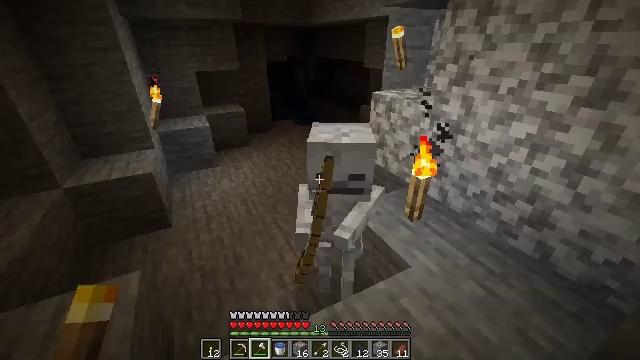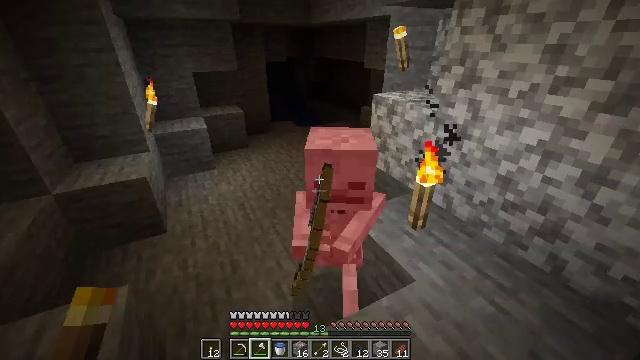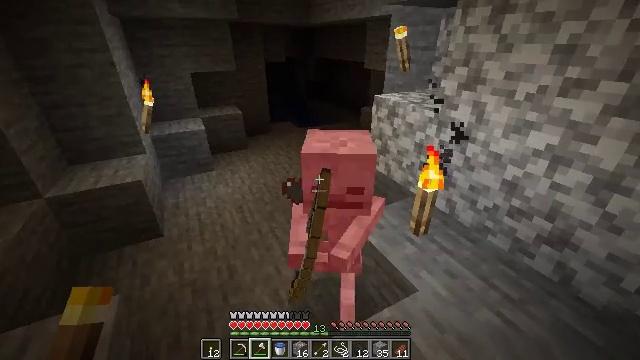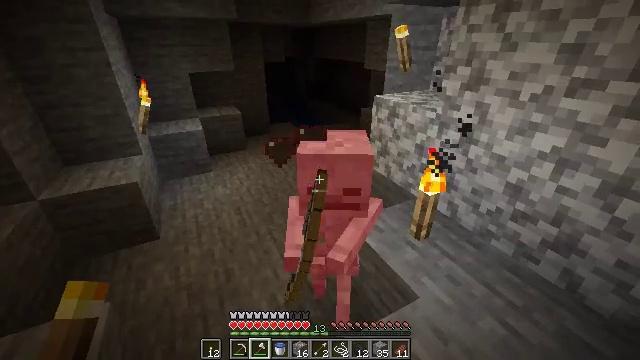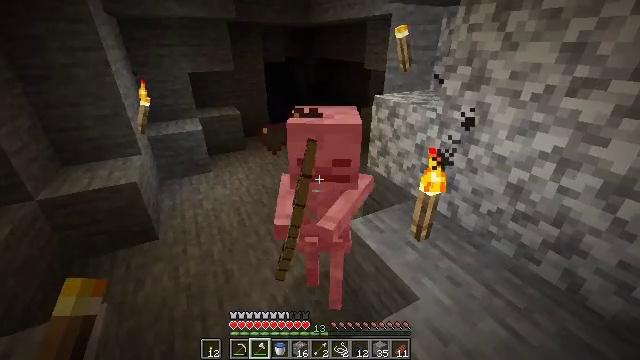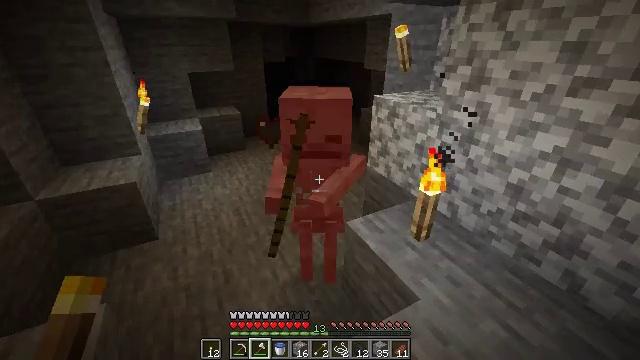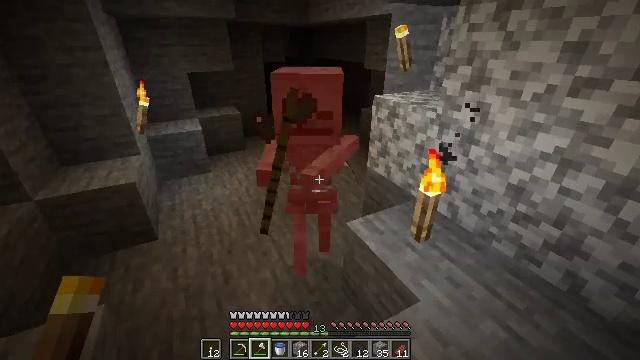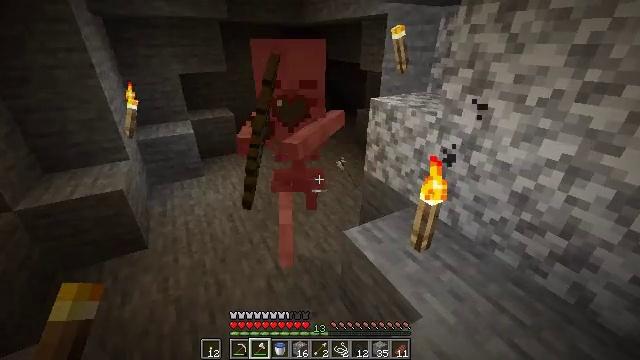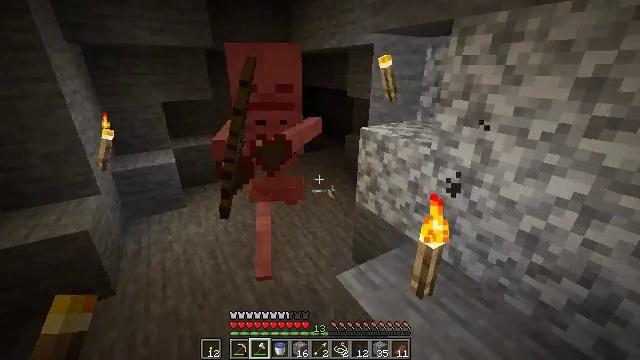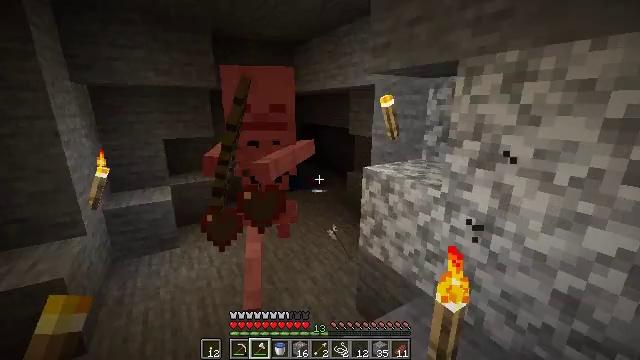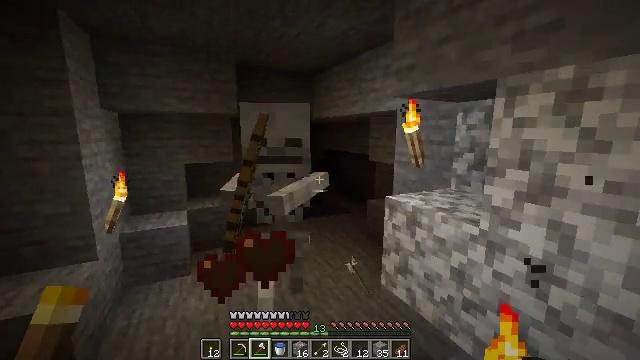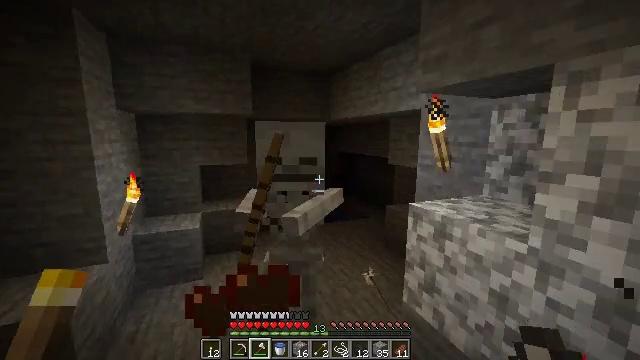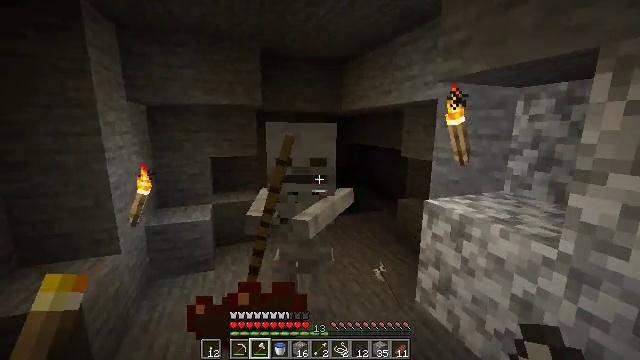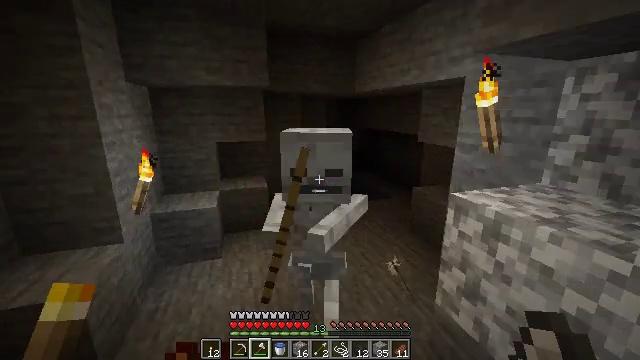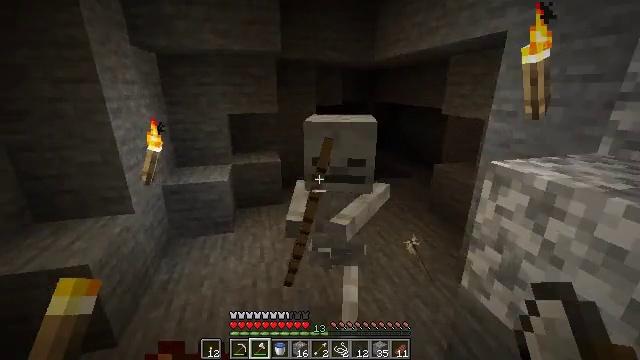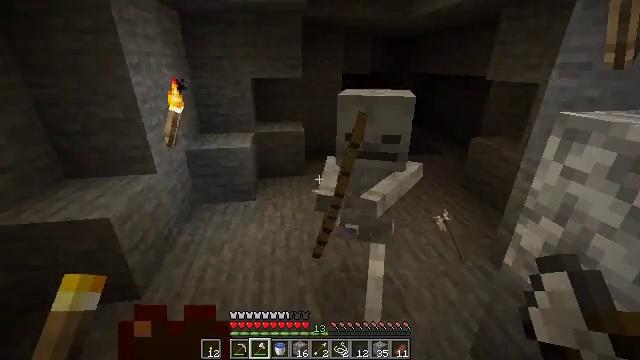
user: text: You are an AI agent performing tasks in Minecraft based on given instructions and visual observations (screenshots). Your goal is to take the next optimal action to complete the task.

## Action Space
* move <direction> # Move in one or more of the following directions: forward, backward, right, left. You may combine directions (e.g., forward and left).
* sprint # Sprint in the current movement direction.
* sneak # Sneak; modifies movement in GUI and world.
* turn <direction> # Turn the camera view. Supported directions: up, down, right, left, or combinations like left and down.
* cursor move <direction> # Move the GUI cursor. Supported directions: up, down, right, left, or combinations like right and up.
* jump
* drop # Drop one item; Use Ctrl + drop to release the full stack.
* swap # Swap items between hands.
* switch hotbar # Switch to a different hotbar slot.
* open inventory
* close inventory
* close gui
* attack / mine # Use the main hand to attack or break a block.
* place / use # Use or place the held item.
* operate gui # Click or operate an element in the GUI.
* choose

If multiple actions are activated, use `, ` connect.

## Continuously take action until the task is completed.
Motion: motion action
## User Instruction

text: Combat the skeleton.
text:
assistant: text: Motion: no_op
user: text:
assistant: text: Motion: no_op
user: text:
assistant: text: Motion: no_op
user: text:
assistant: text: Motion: no_op
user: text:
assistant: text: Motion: no_op
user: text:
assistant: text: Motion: move forward
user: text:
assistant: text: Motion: move forward, turn right
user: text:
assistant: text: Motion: move forward, turn right and up
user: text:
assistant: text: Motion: move forward, turn up
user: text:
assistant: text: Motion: move forward, turn left and up
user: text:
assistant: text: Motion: move forward, turn left
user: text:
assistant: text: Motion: move forward, turn left and down
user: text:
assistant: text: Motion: move forward, turn left and down
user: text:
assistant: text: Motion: move forward, turn left and down
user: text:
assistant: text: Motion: move forward, turn left and down
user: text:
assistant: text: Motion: move forward, turn left and down, attack / mine
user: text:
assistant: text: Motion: move forward, turn left and down, attack / mine
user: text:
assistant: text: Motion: attack / mine
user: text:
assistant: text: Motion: turn right and down
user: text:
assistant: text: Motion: turn right
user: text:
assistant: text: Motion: turn right and up
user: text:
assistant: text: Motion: turn right and up
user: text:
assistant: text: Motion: turn up
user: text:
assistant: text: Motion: turn left and up
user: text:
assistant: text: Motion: move forward, turn up
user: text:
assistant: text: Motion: move forward, turn up
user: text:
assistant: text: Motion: move forward
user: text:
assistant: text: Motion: move forward
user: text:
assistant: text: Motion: move forward, turn right and up
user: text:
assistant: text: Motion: move forward, turn right and up, attack / mine